Question: Our graphical designer created a home page design which contains a central banner with text and buttons to be placed in the center of our site which should occupies 100% width of the page.
The banner is divided to three parts the "real" content (in the middle) and the left side and the right side which should be stretched dynamically and contains different gradients colors.
When trying to place it, I cropped the middle of the banner and in-order to center it I used this code:
'''
<div style="background-image: url('/images/WideBannerBG.png') ;width:1100px ;margin: 0px auto ;background-repeat:no-repeat;height:415px" >
'''
Which works fine.
To set the left and right sides of the banner I cropped two thin vertical lines (1/415) and using HTML placed a code to repeat it horizontally thus filling the left and right gaps dynamically (according to the page resolution) - and failed doing so... here is the code
'''
<div style="width: 100%; overflow:hidden ">
<div style="float:right;background-image: url('/images/WideBannerLeftStripe.png');width:100%;background-repeat:repeat-x;height:415px"> </div>
<div style="background-image: url('/images/WideBannerBG.png') ;width:1100px ;margin: 0px auto ;background-repeat:no-repeat;height:415px" > ....
...
...</div>
<div style="float:right;background-image: url('/images/WideBannerRightStripe.png');width:100%;background-repeat:repeat-x;height:415px"> </div>
</div>
'''
Here is the banner (w/o the text and site related things).

Are you familiar with any way to center a fixed size DIV (or table) and have different backgrounds on the left & right side which dynamically stretched (using repeat-x) according to screen resolution?
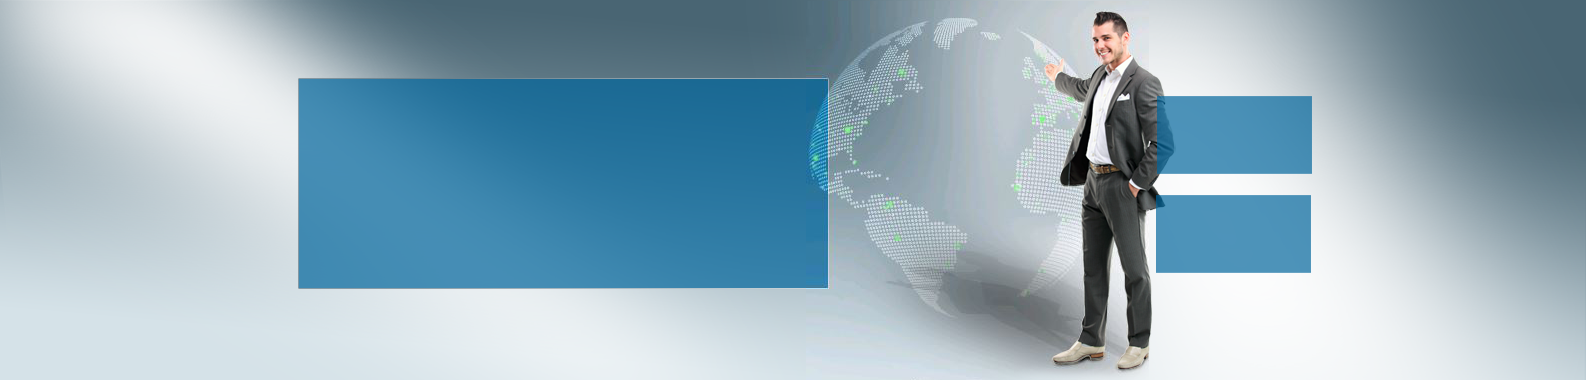
Answer: You can stack multiple backgrounds using CSS3, just separate each background declaration with a comma. Then position them using the 'background-position' property. To the top (0) and the left (0), and for the second background 50% from the left and the top (0).
Then use background size to make them stretch the height of the div (100%) and 50% width each.
'''
.multi-background {
background-image: url(WideBannerLeftStripe.png), url(WideBannerRightStripe.png);
background-position: 0 0, 50% 0;
background-repeat: no-repeat;
background-size: 100% 50%, 100% 50%;
{
'''